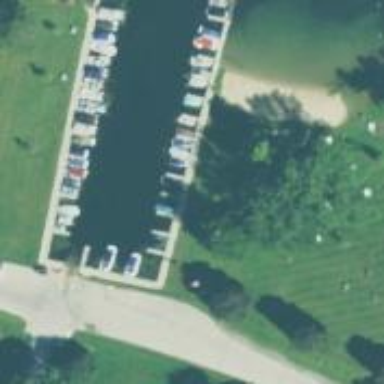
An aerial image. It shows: Marina on leisure land.